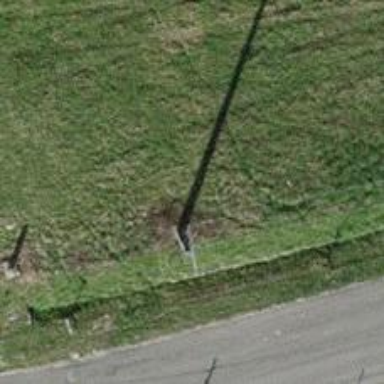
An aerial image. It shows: Power pole.